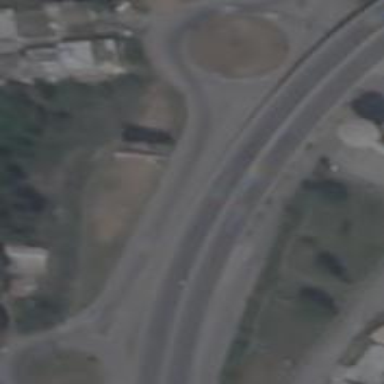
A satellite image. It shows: Primary highway with bridge.